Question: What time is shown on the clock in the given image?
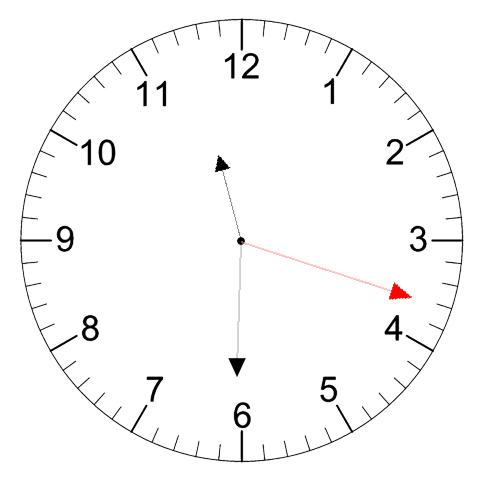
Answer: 11:30:18